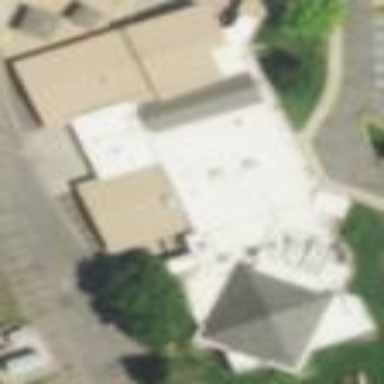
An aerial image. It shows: Building that serves as place of worship.